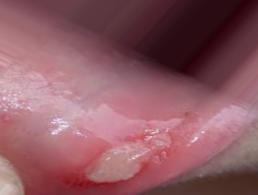
Condition: Mouth Ulcer